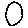
Label: circle